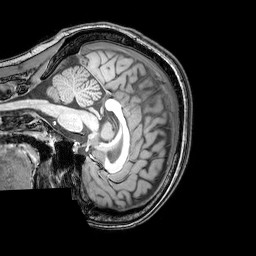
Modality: T1w
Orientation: sagittal
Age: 24
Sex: female
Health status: healthy
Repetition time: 0.081 s
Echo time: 0.037 s